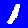
Digit: 1